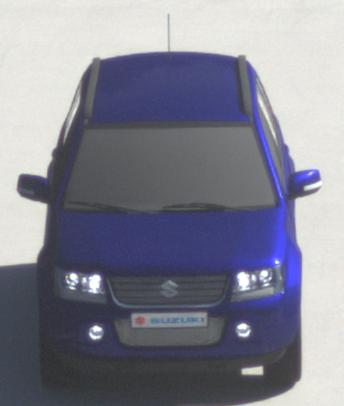
Make: Suzuki
Model: Grand Vitara
Detailed model: Gen. 1 JT
Model produced from: 2009
Model produced until: 2012
Doors: 5
Color: blue
Road condition: dry road
Daytime: midday
Contrast: high contrast